Interaction volume radius: 5 \u00c5
Interaction volume height: 25 \u00c5
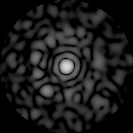
Disorder parameter: 0.8235